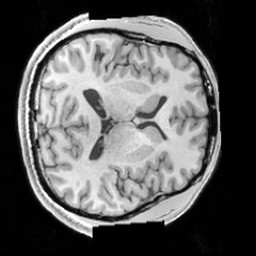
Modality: T1w
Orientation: axial
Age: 32
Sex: male
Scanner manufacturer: siemens
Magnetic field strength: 3 T
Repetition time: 1.63 s
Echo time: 0.00311 s